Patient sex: M
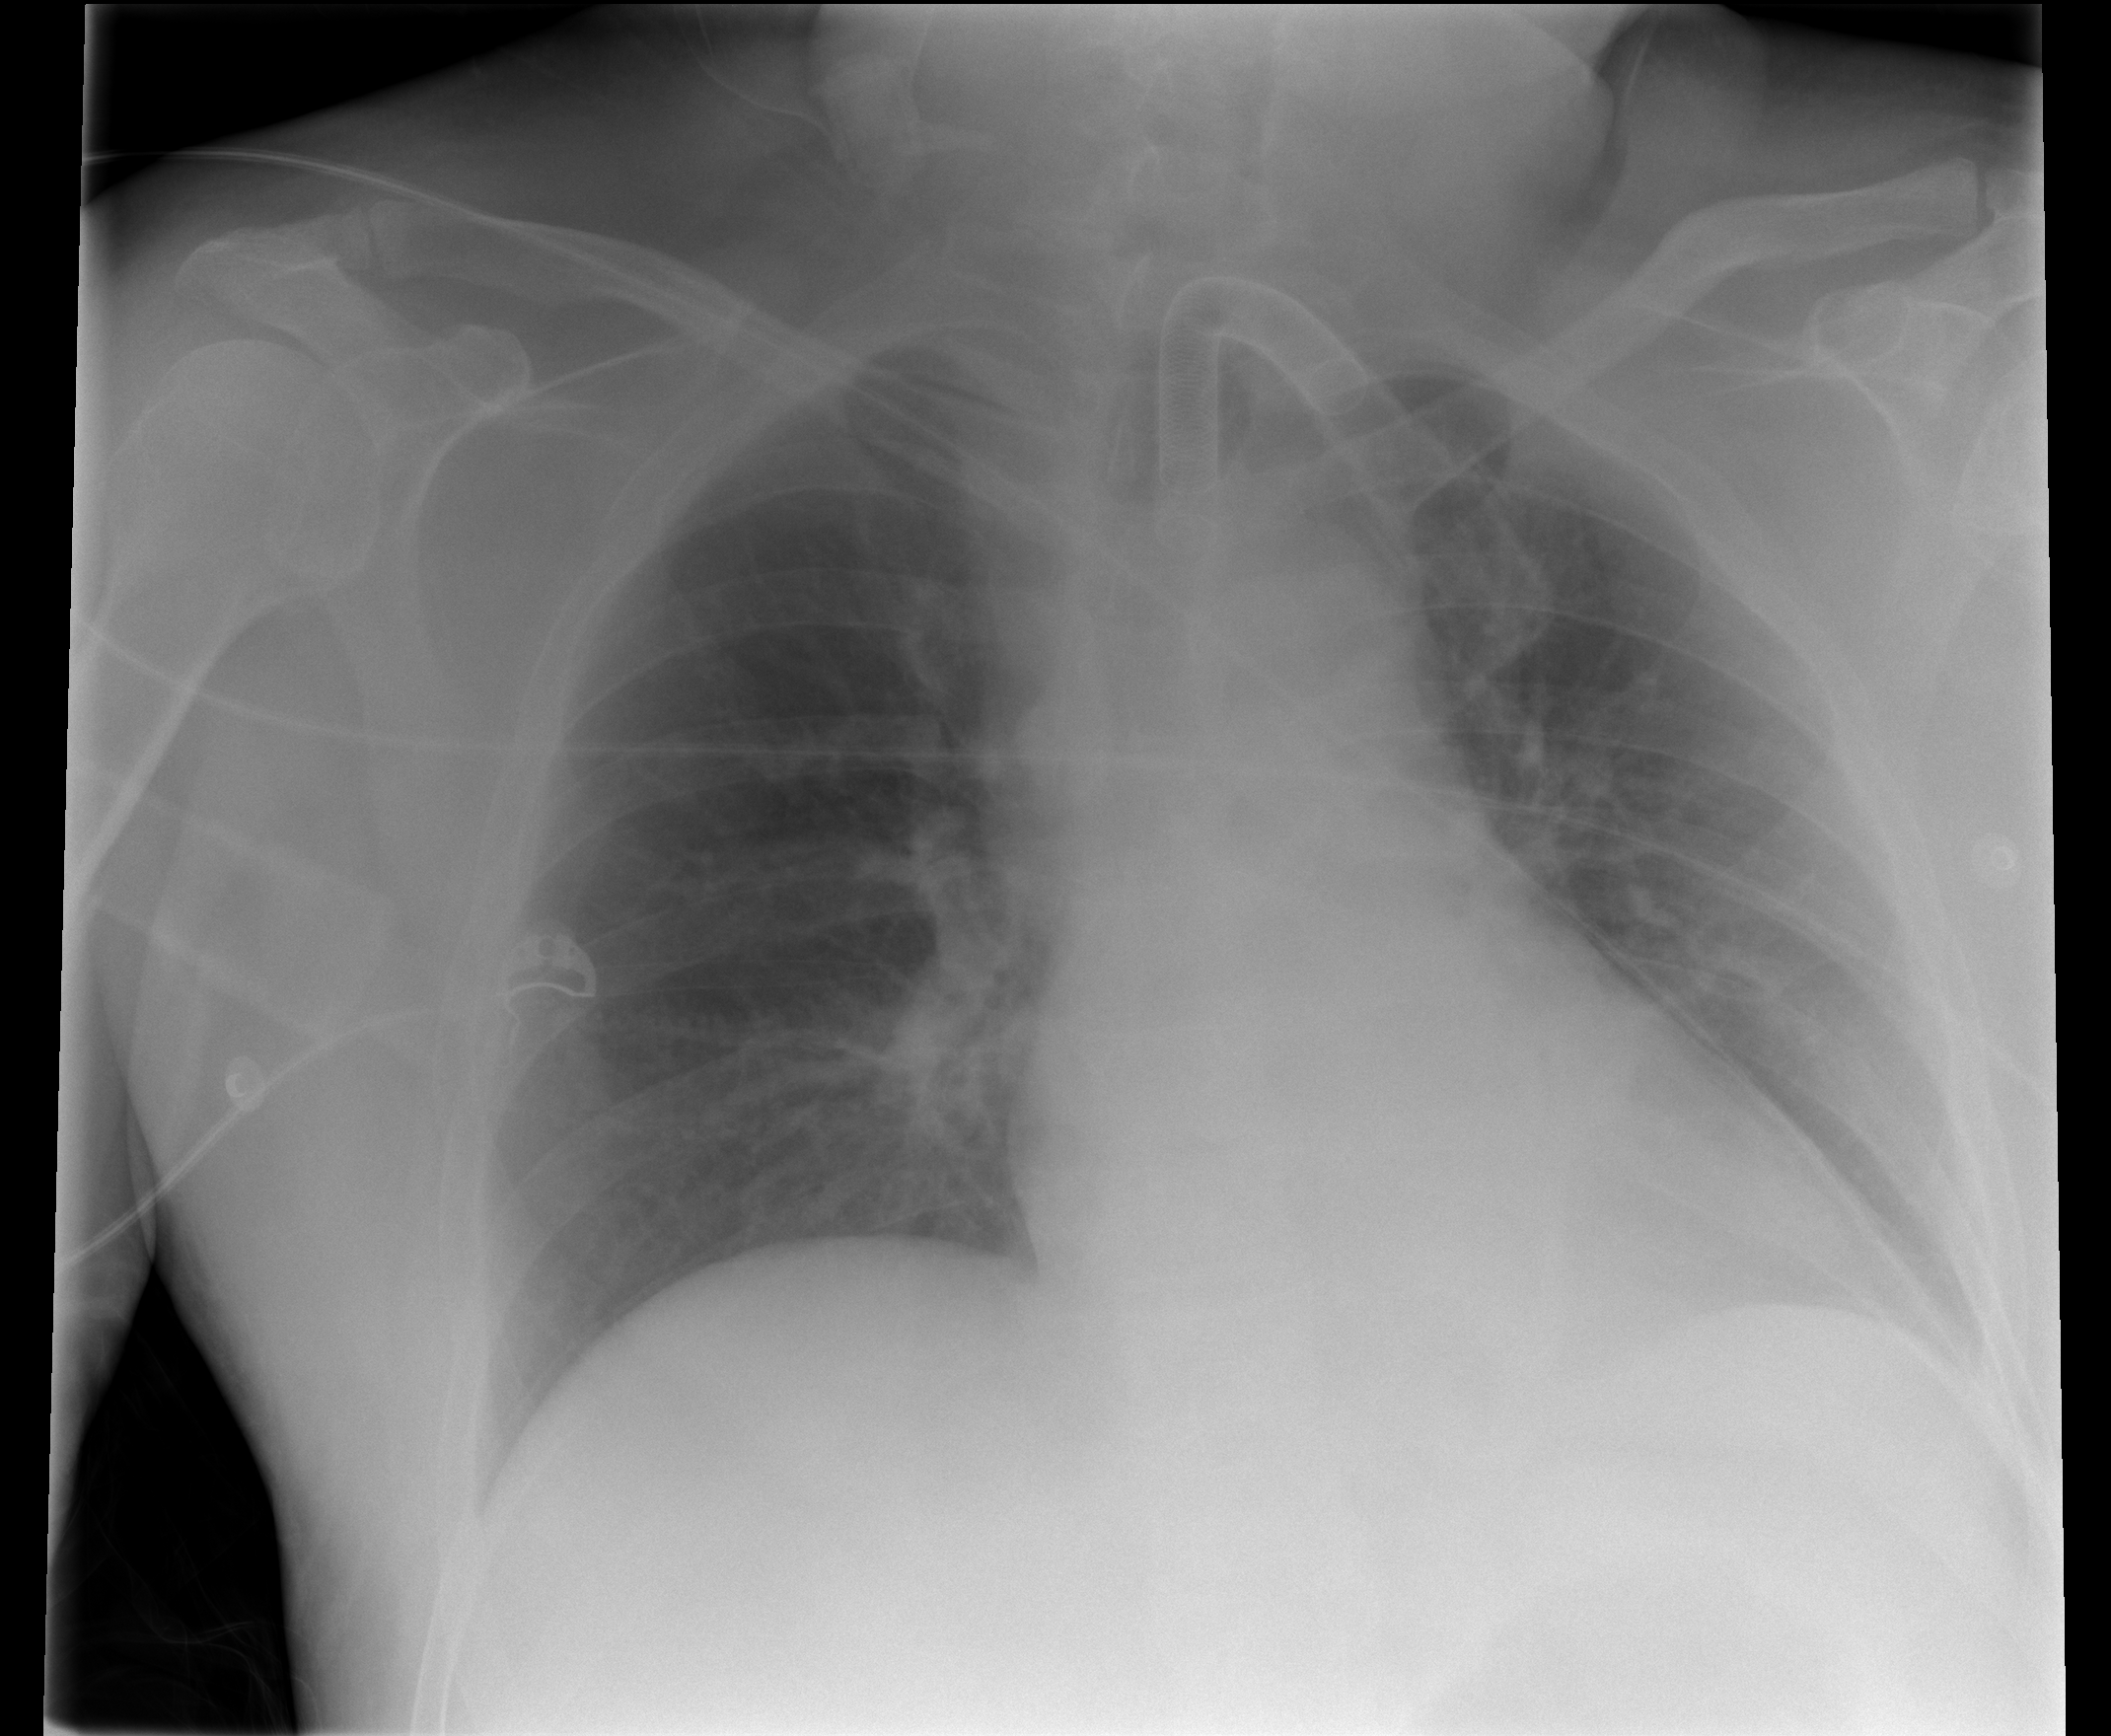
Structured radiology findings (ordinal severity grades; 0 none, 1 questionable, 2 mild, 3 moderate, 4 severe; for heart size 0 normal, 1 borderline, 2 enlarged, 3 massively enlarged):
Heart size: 1
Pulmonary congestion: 0
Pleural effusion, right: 0
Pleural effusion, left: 1
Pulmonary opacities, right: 0
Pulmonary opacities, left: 0
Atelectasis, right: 0
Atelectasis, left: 0